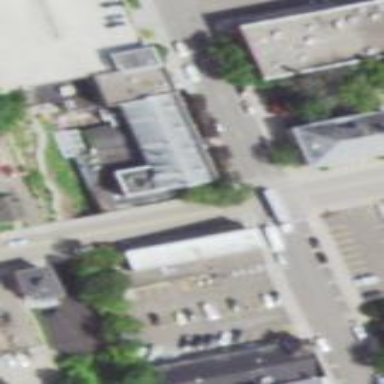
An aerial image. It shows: Hotel building.